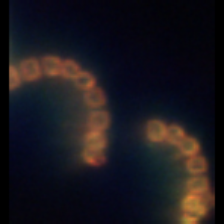
Taxon: Chaetoceros
Group: Diatoms